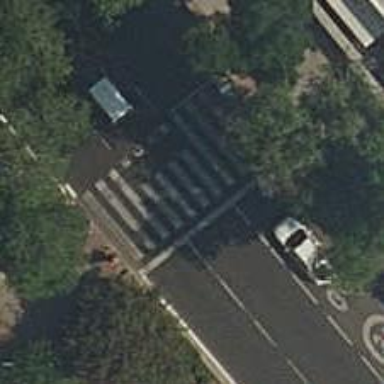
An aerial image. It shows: Road with traffic signals and zebra crossing with traffic signals.